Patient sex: F
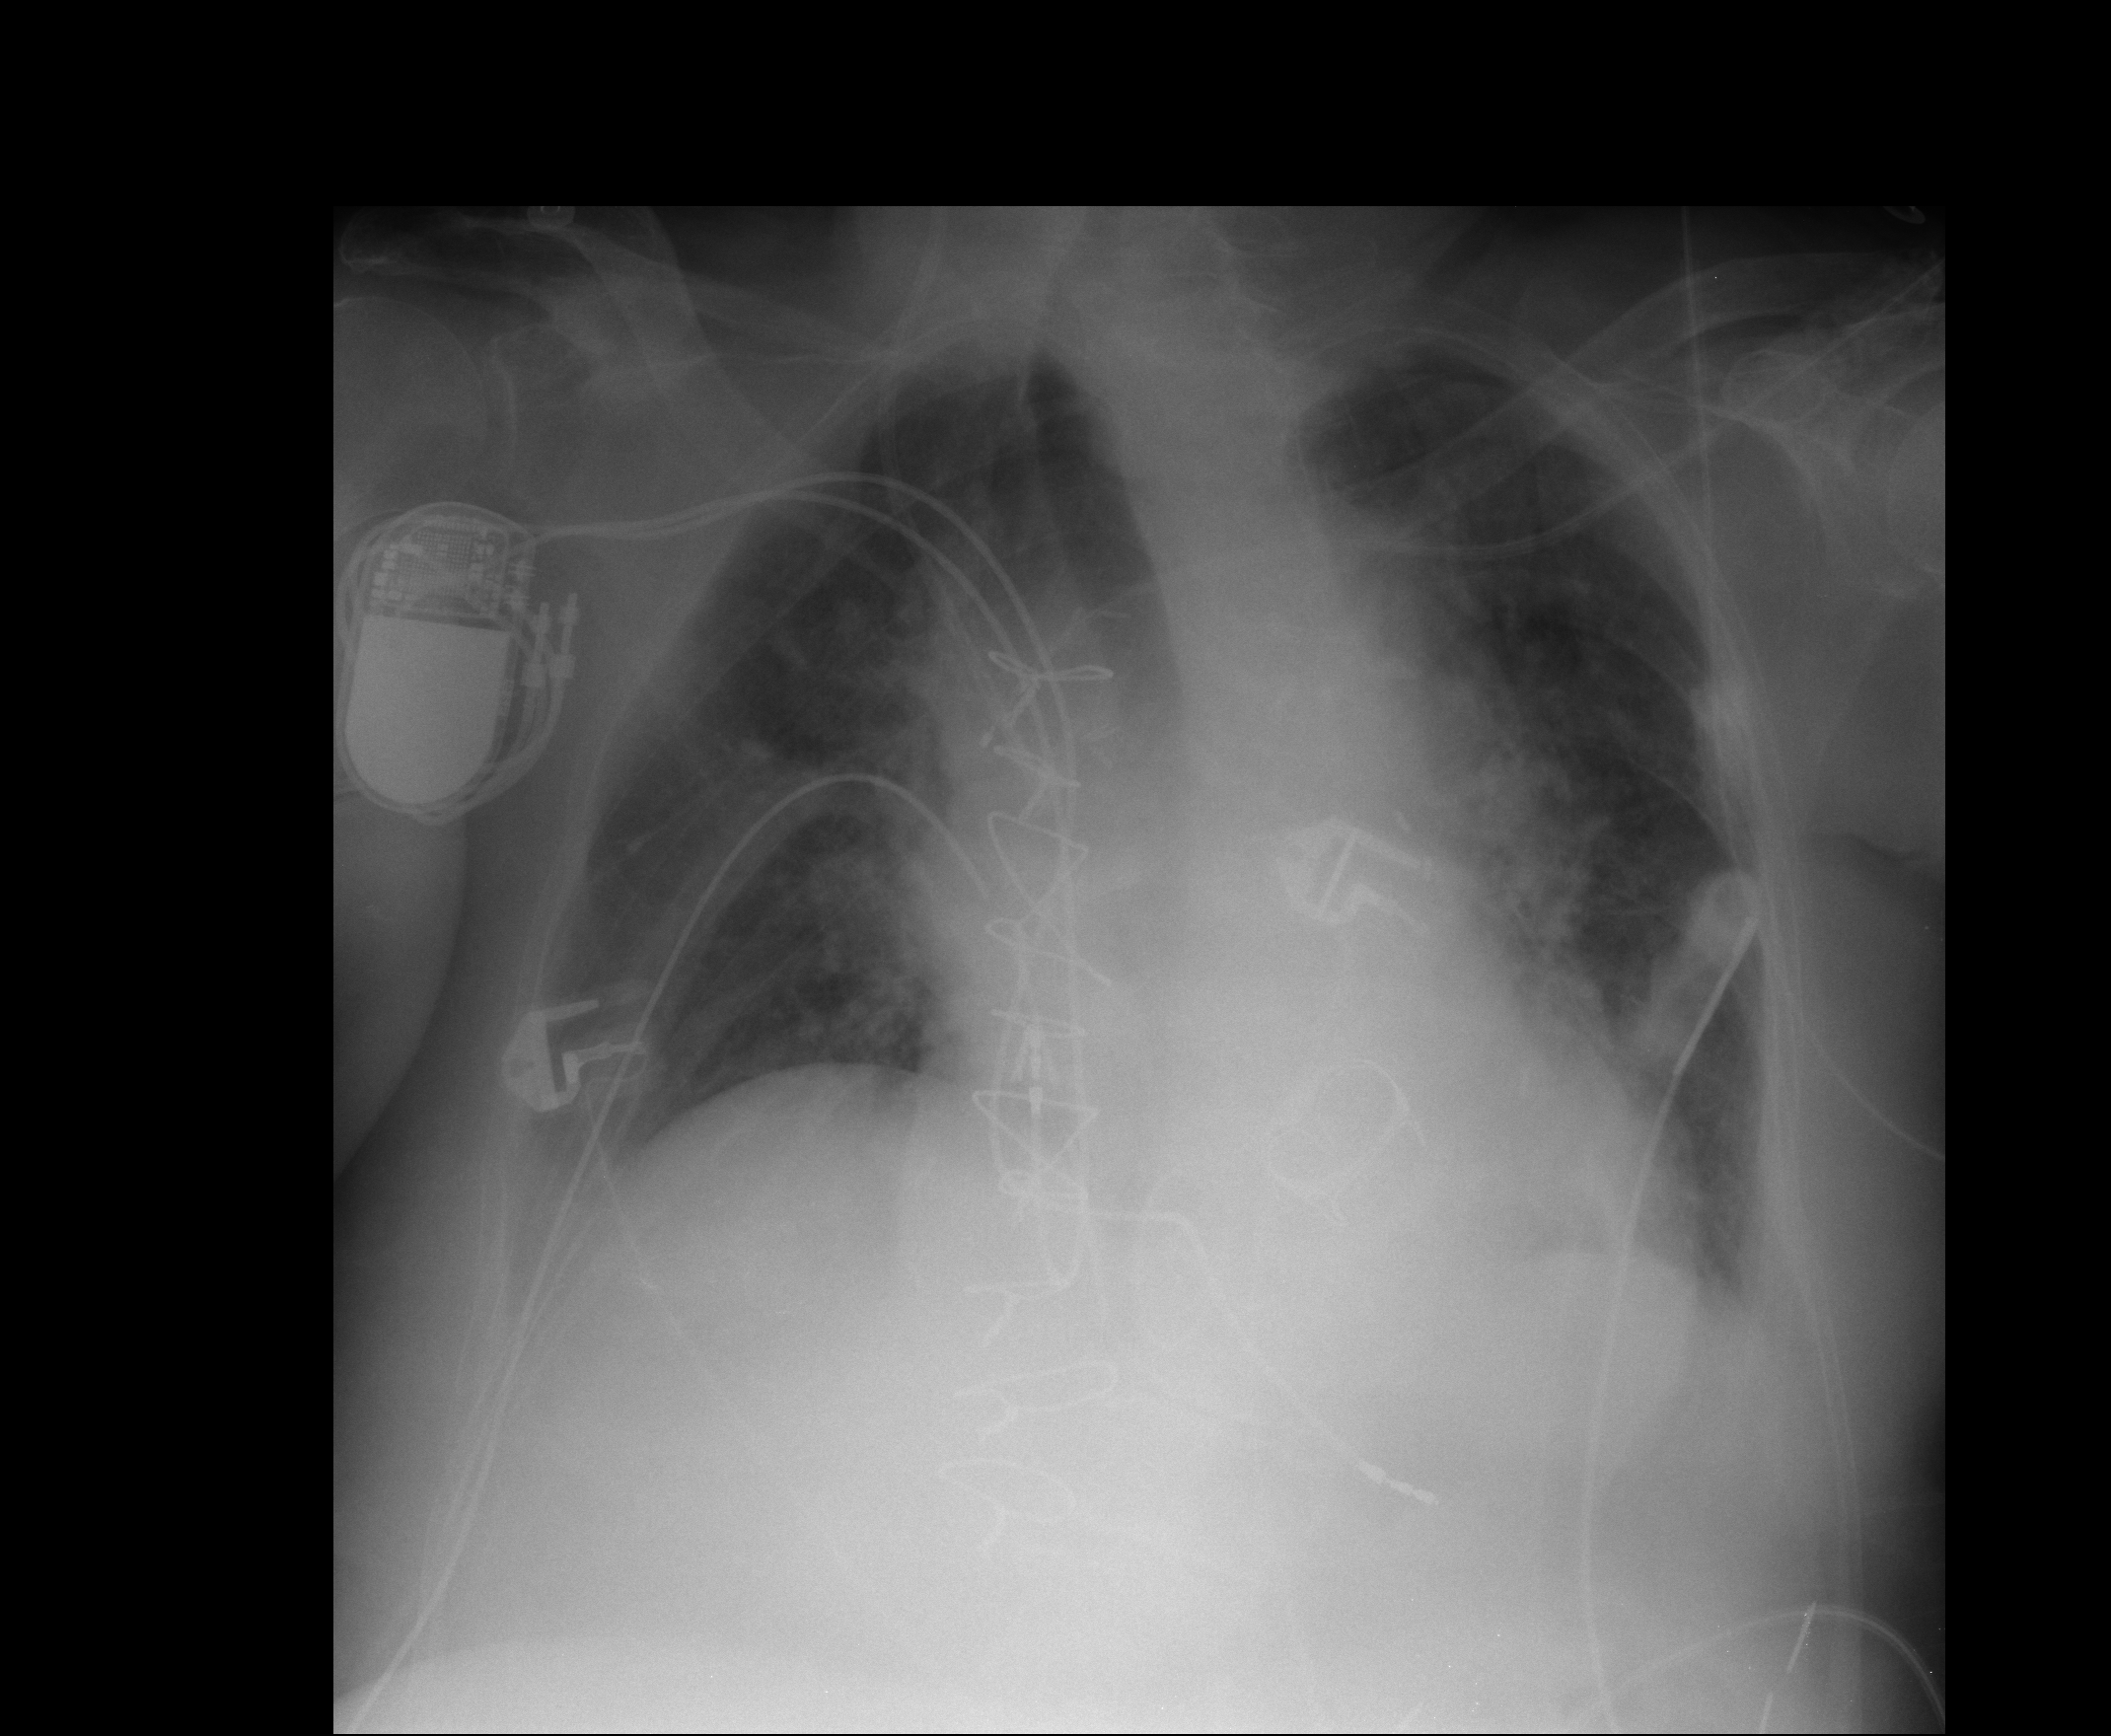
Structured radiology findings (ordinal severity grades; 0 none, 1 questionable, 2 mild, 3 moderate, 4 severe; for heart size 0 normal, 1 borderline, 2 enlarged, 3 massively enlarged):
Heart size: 2
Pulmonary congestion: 3
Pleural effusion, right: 1
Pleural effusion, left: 2
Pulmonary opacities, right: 0
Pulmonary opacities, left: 0
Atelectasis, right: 2
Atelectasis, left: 2